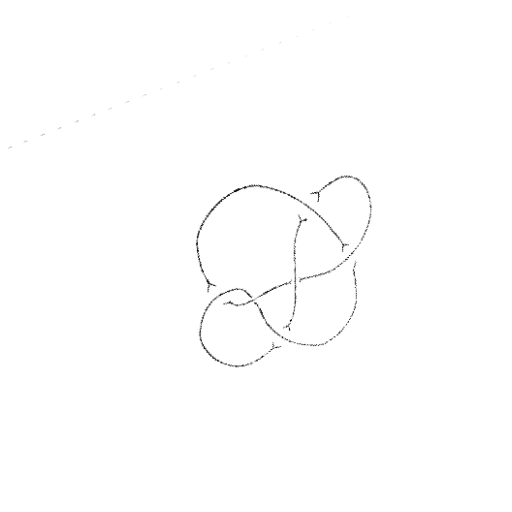
Crossing number: 6